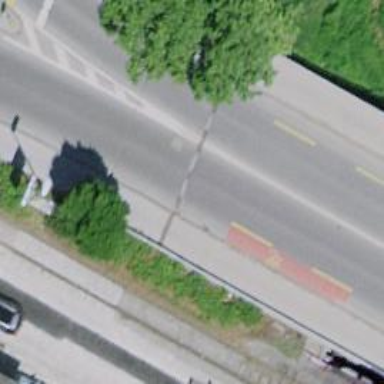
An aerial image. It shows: Asphalt surface bridge over secondary road. There is dedicated cycle lane on both sides of the bridge.